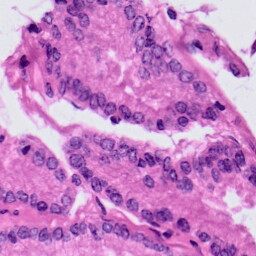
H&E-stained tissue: Prostate